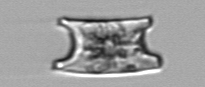
Label: Eucampia